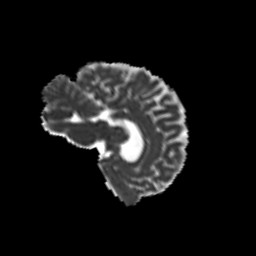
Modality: MD
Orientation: sagittal
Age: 31
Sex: male
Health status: healthy
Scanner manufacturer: siemens
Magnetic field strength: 3 T
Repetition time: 8.6 s
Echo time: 0.095 s